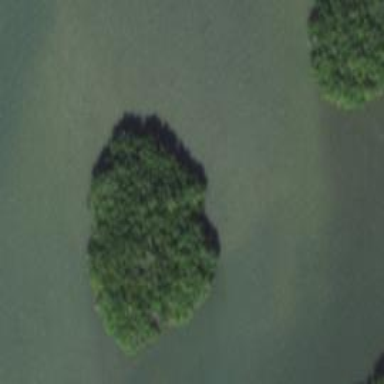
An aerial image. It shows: Islet.